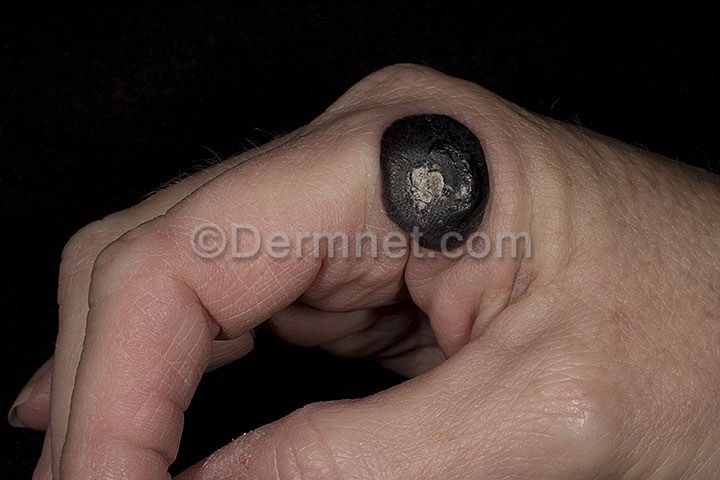
Disease: Warts Molluscum and other Viral Infections